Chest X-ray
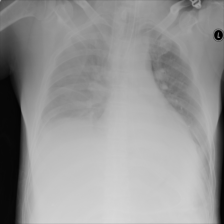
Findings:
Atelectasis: negative
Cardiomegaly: negative
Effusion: negative
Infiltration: negative
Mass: negative
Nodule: negative
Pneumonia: negative
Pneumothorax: positive
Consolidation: negative
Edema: negative
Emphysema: negative
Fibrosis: negative
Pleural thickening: negative
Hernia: negative